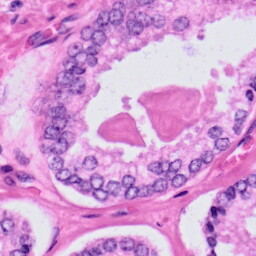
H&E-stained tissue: Prostate